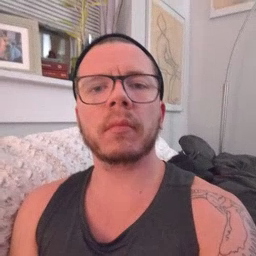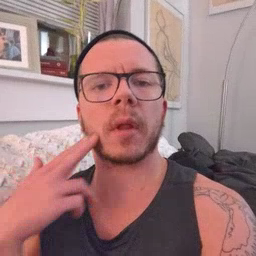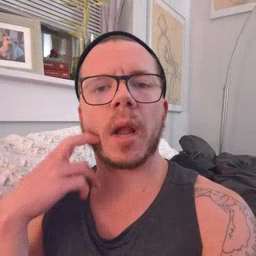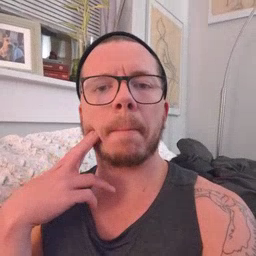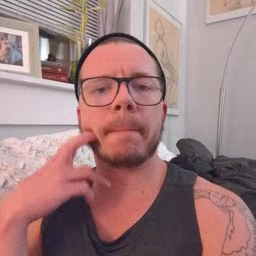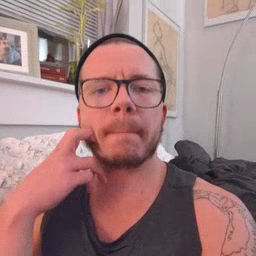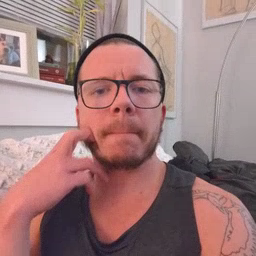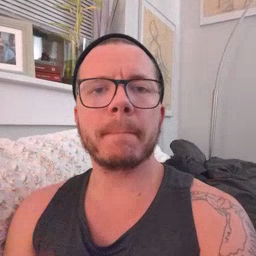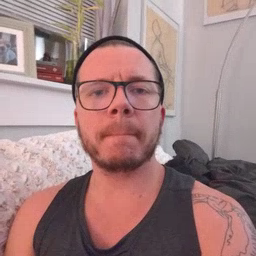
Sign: gum